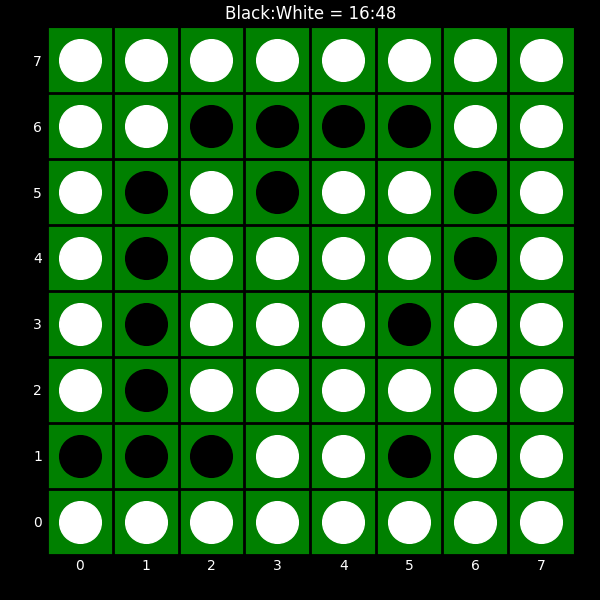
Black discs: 16
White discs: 48